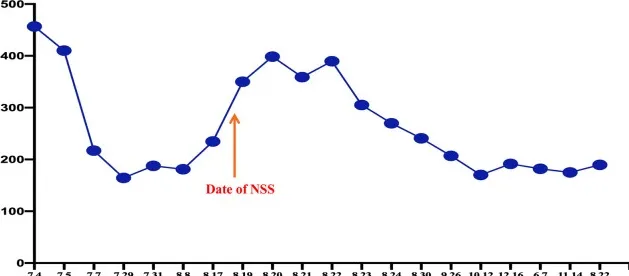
(D) The tendency chart presents the changes in the SCr level along with the progression of disease and treatment. CT, computed tomography; RCC, renal cell carcinoma; SCr, serum creatine.
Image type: pathology (giemsa)